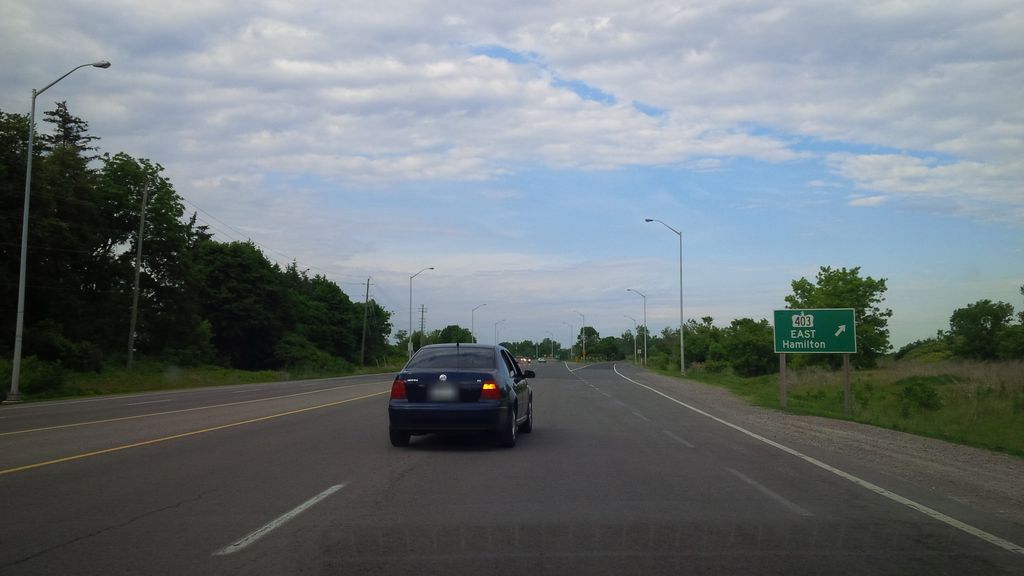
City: hamilton